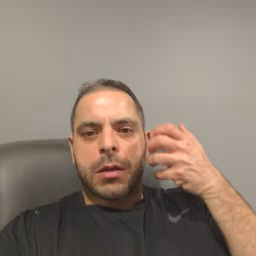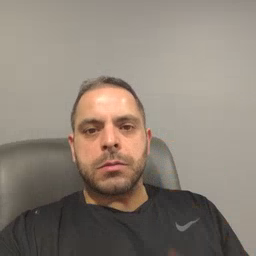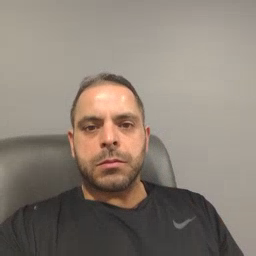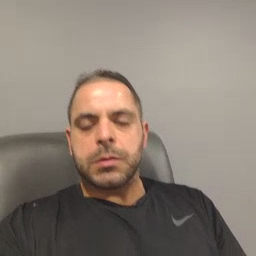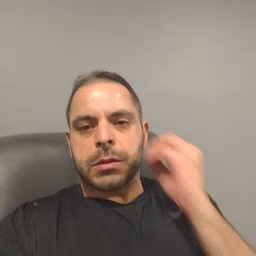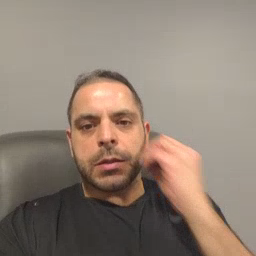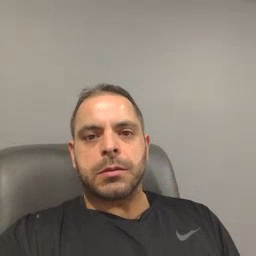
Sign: kiss